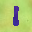
Label: 1